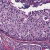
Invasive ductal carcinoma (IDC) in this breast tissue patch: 0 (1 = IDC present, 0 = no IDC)